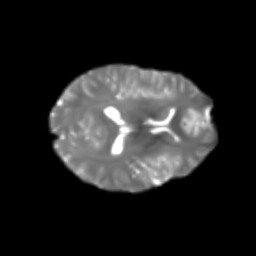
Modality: T2w
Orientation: axial
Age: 23
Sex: male
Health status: healthy